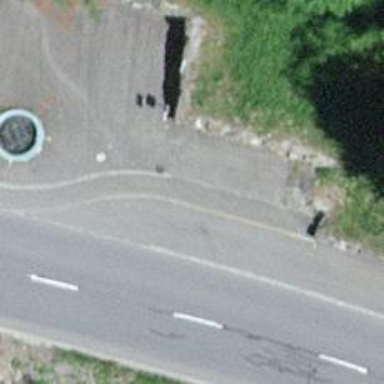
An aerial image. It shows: Bus stop with platform for public transport.